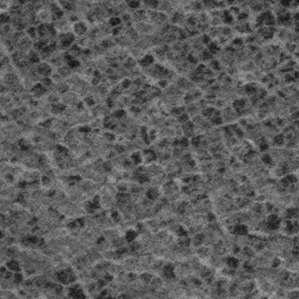
Label: frost